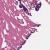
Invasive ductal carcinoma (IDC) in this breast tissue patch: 0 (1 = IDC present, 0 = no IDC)